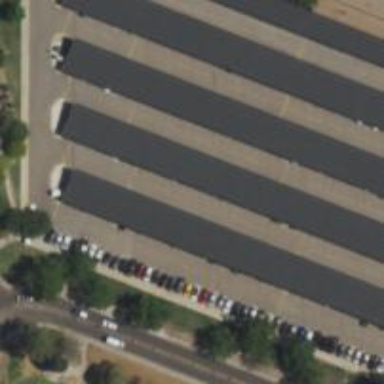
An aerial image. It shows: Building designed as parking shelter.